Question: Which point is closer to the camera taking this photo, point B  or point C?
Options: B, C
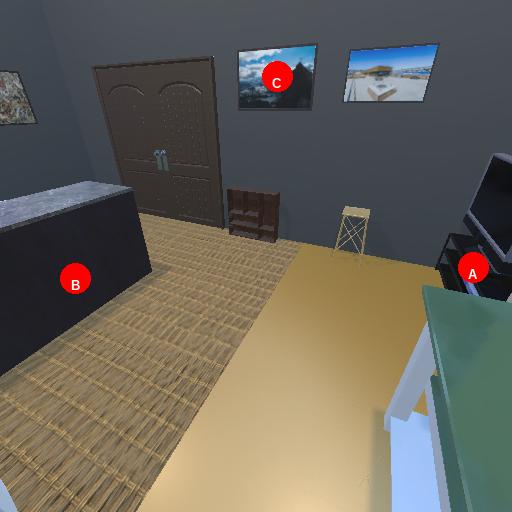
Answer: B